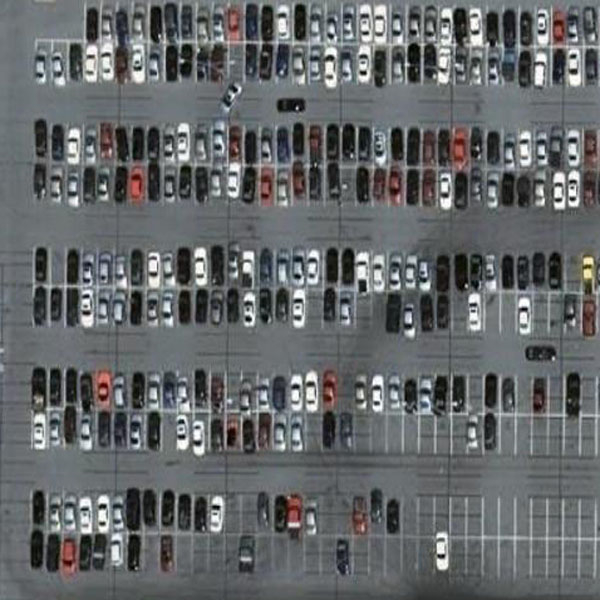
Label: Parking